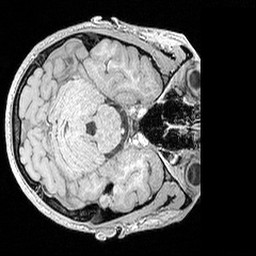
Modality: MP2RAGE
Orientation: axial
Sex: male
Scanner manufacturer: siemens
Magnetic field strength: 3 T
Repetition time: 5 s
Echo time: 0.00292 s